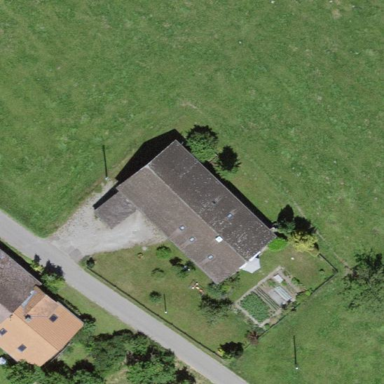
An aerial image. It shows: Farm building.